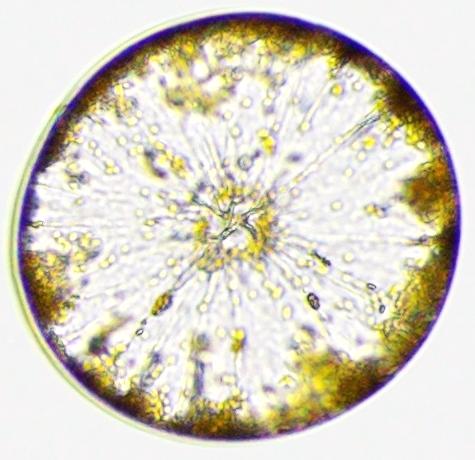
Label: Coscinodiscus